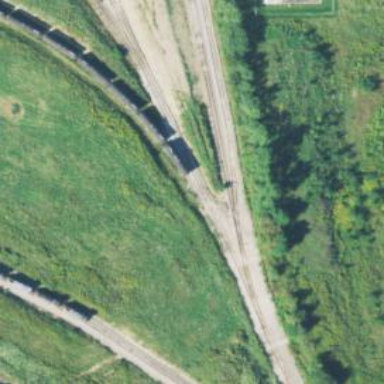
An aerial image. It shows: Railway yard.